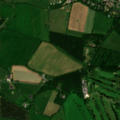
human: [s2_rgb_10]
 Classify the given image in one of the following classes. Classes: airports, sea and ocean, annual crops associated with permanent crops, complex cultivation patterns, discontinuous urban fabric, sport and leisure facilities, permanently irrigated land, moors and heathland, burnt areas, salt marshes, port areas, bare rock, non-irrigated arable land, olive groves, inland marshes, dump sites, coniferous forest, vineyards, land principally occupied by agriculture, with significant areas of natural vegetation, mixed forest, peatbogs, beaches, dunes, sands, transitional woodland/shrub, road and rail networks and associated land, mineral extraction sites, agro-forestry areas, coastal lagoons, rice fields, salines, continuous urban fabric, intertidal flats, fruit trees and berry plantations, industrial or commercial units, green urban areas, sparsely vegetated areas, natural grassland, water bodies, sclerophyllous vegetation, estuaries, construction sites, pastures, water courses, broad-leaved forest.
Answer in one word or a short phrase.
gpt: sport and leisure facilities, non-irrigated arable land, pastures, mixed forest